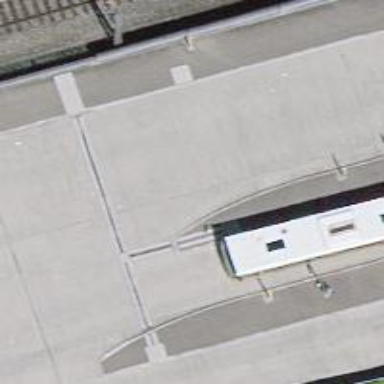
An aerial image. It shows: Asphalt footway.